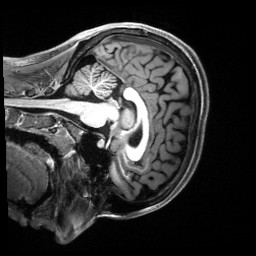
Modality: T1w
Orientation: sagittal
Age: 19
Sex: female
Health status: healthy
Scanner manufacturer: siemens
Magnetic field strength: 3 T
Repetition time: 2.5 s
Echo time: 0.00222 s